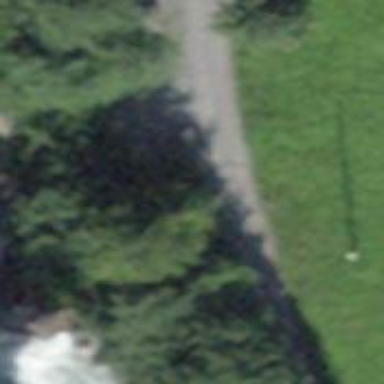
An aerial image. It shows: Path surfaced with fine gravel.